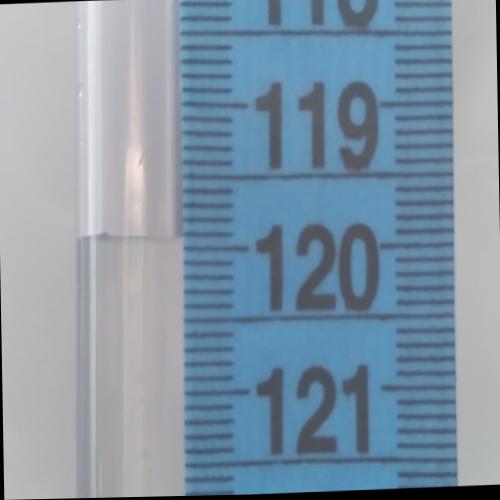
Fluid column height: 119.9 cm